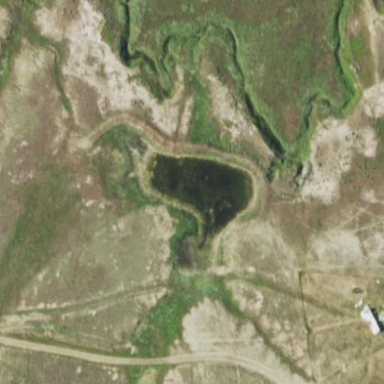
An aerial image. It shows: Reservoir area.